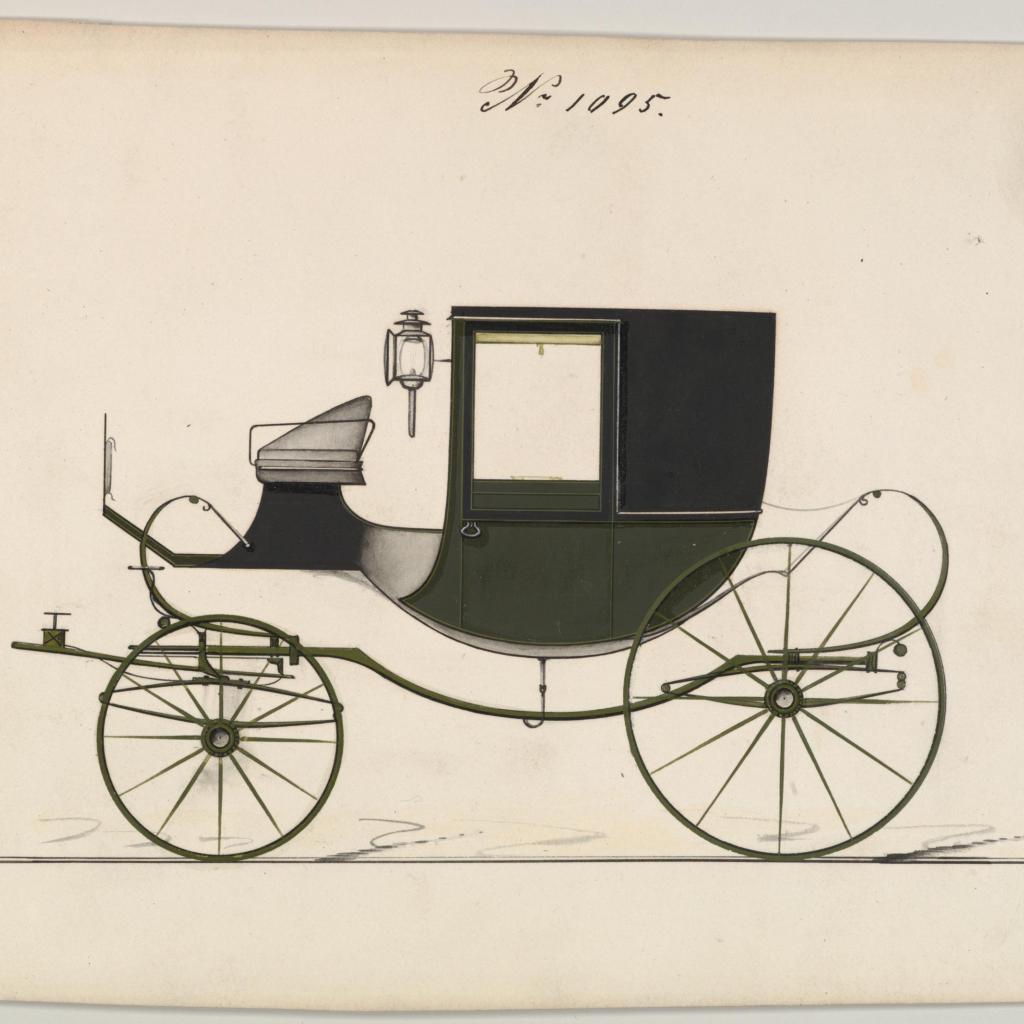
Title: Design for Chariot D'Orsay, no. 1095
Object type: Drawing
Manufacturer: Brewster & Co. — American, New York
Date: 1850–70
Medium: Pen and black ink, watercolor and gouache with gum arabic
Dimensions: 6 1/4 x 9 in. (15.9 x 22.9 cm)
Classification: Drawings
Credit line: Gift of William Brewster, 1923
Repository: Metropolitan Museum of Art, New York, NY